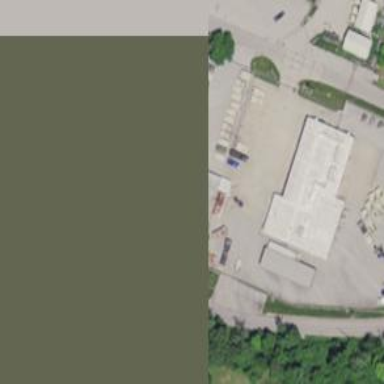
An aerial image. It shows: Building.